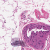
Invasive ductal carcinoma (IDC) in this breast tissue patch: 0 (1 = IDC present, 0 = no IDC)